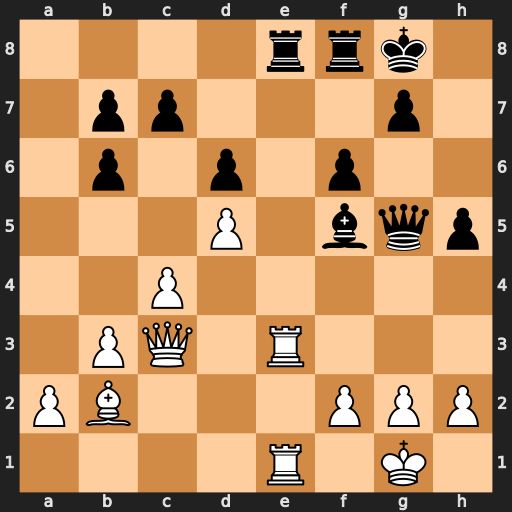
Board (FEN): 4rrk1/1pp3p1/1p1p1p2/3P1bqp/2P5/1PQ1R3/PB3PPP/4R1K1
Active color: w
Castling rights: -
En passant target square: -
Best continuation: Rxe8 Rxe8 Rxe8+